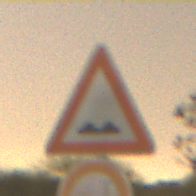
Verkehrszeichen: UnebeneFahrbahn
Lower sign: VerbotUeberholenEinspurigeFahrzeuge
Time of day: Night
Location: Outdoor (Nature)
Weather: Clear
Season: NotSpecified
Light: Natural